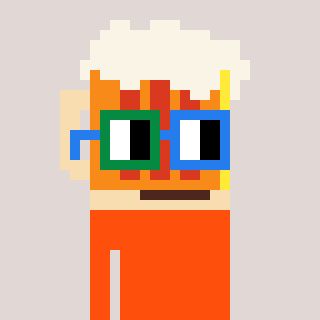
a pixel art character with square green and blue glasses, a beer-shaped head and a orange-colored body on a warm background